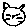
Label: cat